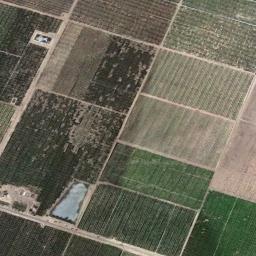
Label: rectangular_farmland